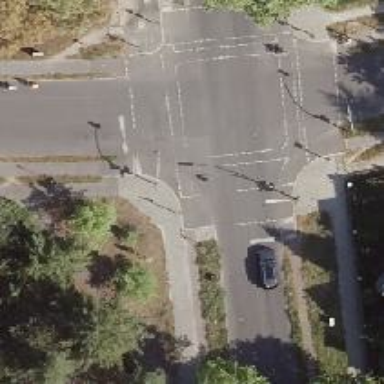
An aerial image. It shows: Secondary road with asphalt surface. It has sidewalks on both sides and cycle track.